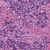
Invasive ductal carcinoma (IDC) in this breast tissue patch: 1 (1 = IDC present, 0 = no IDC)